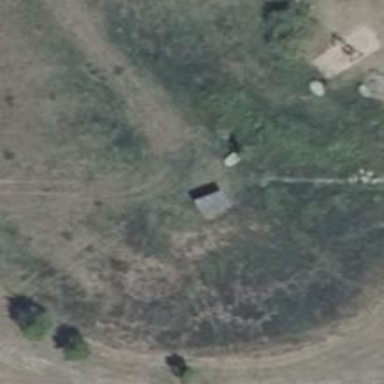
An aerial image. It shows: Shelter.